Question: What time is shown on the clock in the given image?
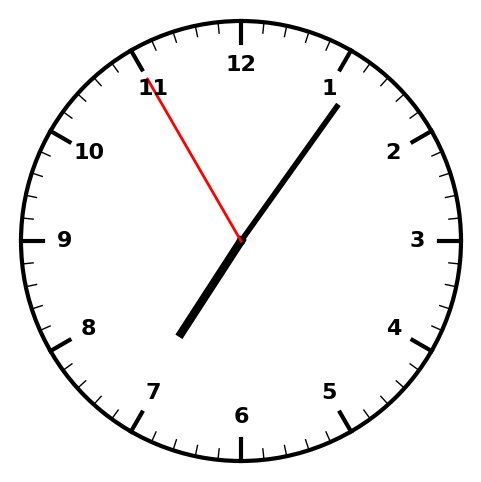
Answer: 07:05:55